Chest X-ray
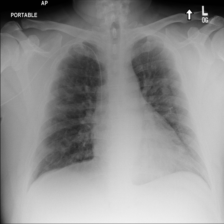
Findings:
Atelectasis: negative
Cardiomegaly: negative
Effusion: negative
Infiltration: negative
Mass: negative
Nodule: positive
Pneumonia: negative
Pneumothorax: negative
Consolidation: negative
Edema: negative
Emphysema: negative
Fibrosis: negative
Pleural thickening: negative
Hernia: negative